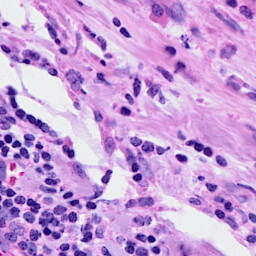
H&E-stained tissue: Breast